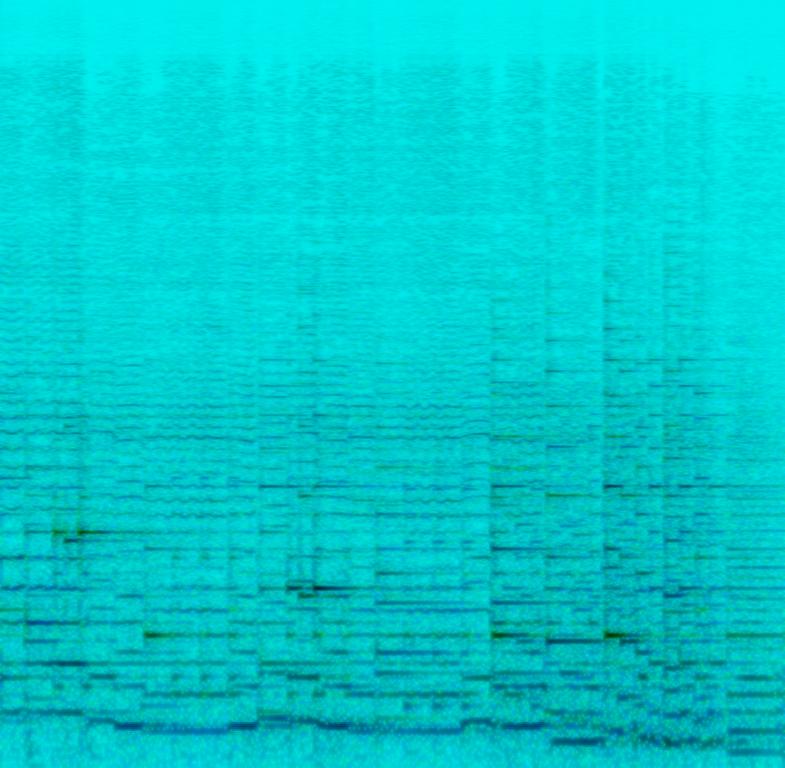
This song contains an acoustic piano playing a melody in the higher register playing mostly one note at a time. Celli is playing along the melody then changing into staccato strokes playing a melody in the low to high register. This song may be playing live during a dance scene in a musical.